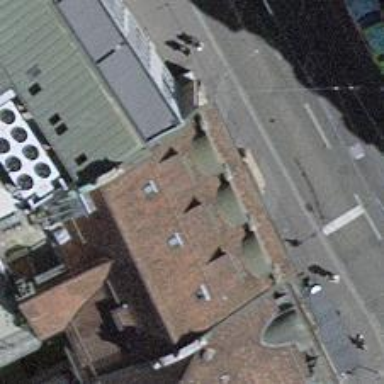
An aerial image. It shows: Cafe.